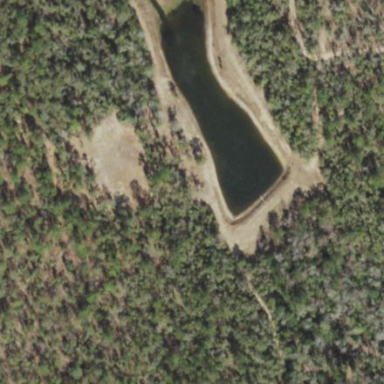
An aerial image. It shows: Natural reservoir of water.